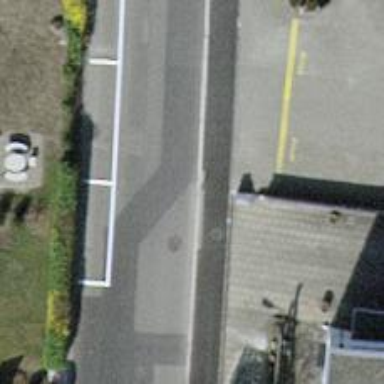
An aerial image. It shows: Footway surfaced with paving stones.